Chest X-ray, PA view. Patient: 28 years old, sex M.
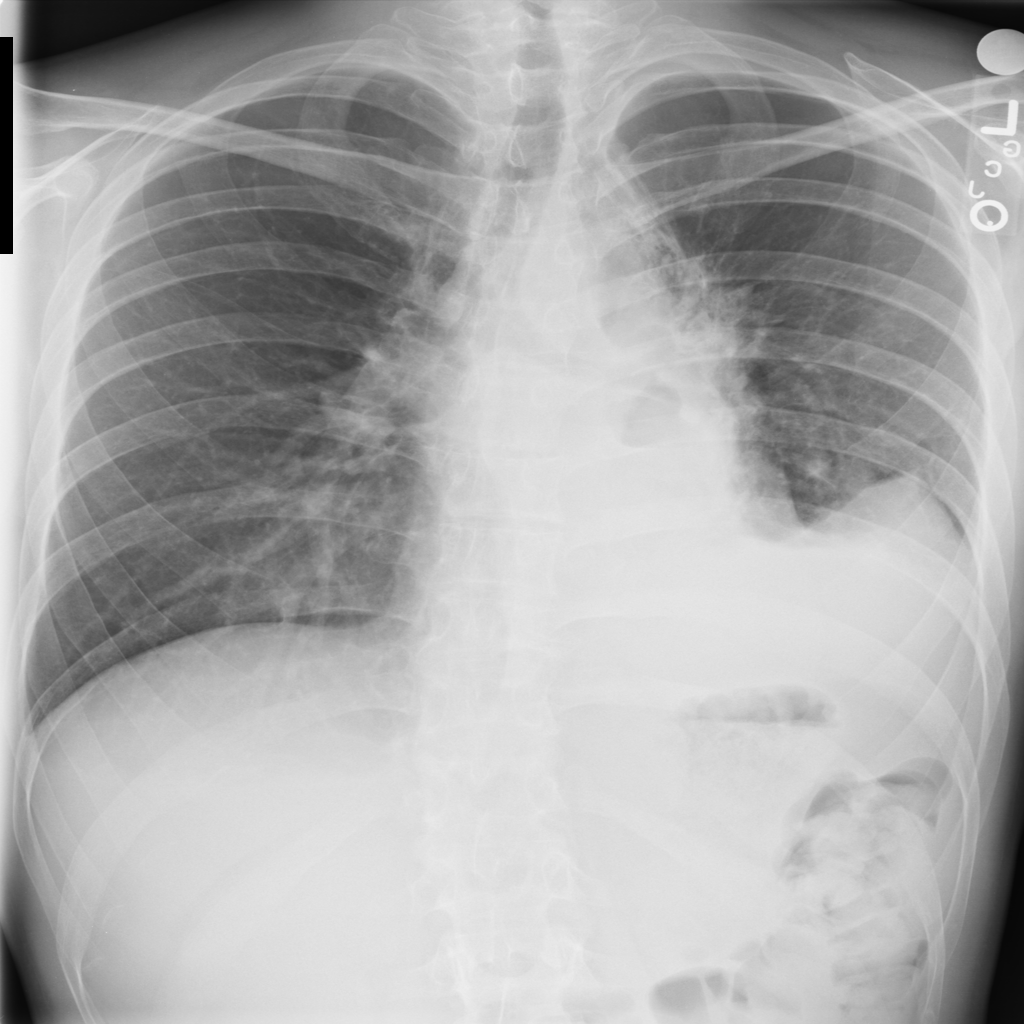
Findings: Effusion